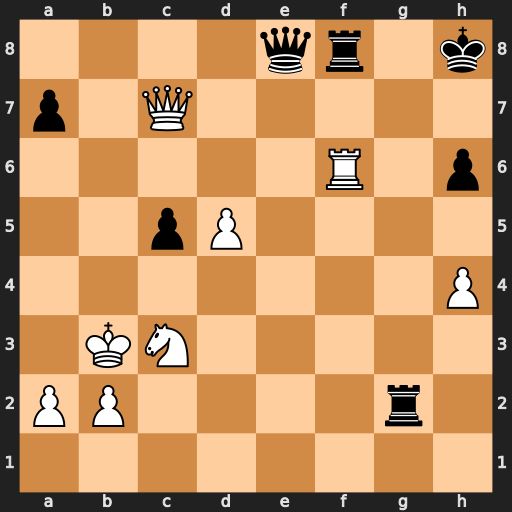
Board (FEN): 4qr1k/p1Q5/5R1p/2pP4/7P/1KN5/PP4r1/8
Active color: w
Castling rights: -
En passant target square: -
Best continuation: Rxh6+ Kg8 Qh7#